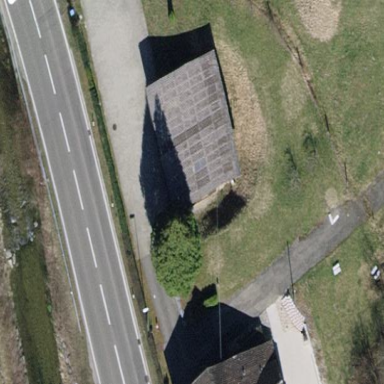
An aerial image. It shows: Shed.